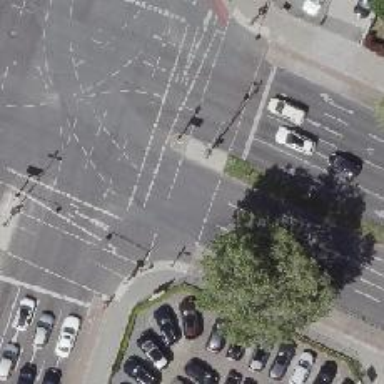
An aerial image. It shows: Asphalt footway with crossing controlled by traffic signals.